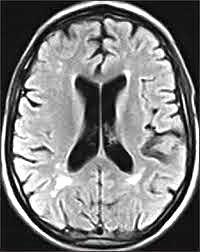
Label: notumor